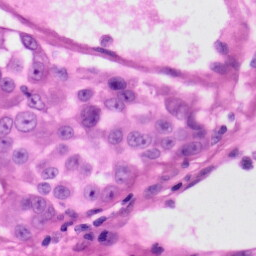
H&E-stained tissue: Skin